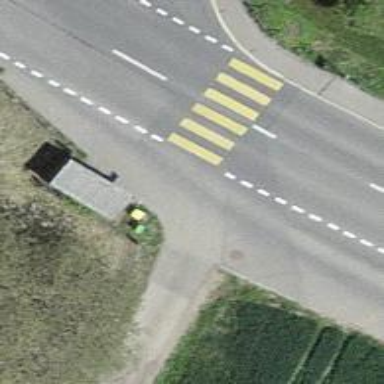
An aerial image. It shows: Post box is visible.